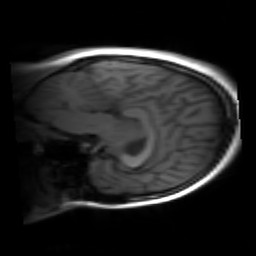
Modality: inplaneT1
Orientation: sagittal
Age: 27
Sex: female
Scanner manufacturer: siemens
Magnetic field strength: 3 T
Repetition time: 1.2 s
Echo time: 0.00251 s